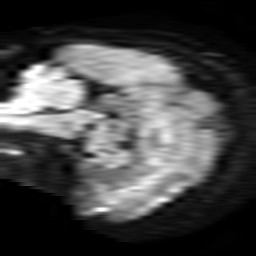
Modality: TRACE
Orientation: sagittal
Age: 49
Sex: female
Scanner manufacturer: philips
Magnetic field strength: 3 T
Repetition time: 4.297 s
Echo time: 0.07459 s